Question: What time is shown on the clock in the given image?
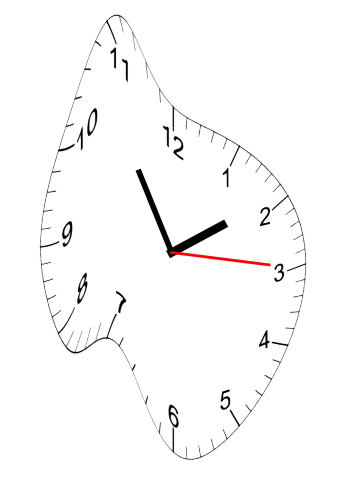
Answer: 01:54:15